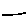
Label: line